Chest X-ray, AP view. Patient: 51 years old, sex M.
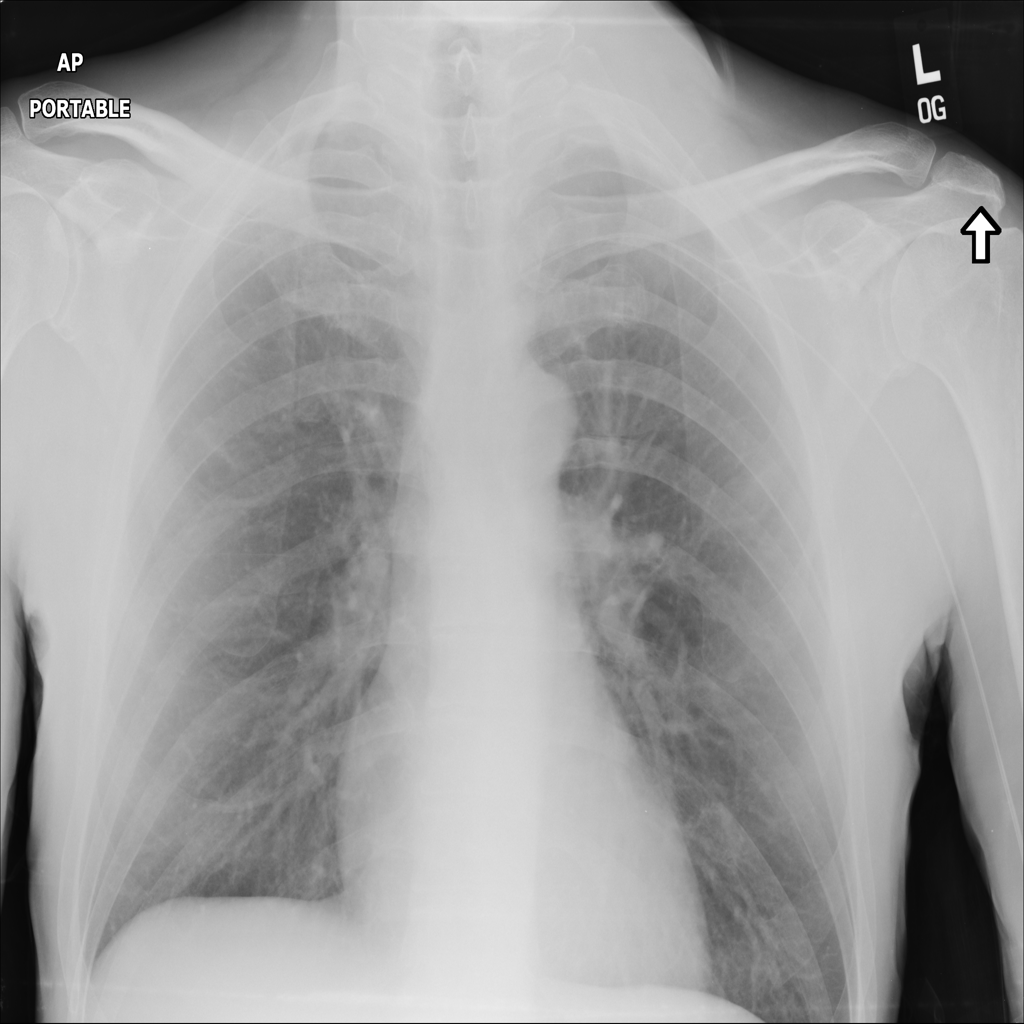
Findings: No Finding